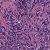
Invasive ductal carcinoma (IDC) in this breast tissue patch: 1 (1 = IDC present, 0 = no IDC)